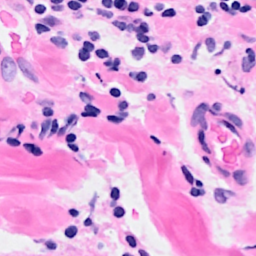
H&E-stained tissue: Breast